Question: I used a theme to change the colors of my code and background, but all the other panels are still white on background. I would like to set a dark background on all my panels/windows, is that possible?

PS.: I tagged this as just to give a little more visibility, as tag have lesser popularity.
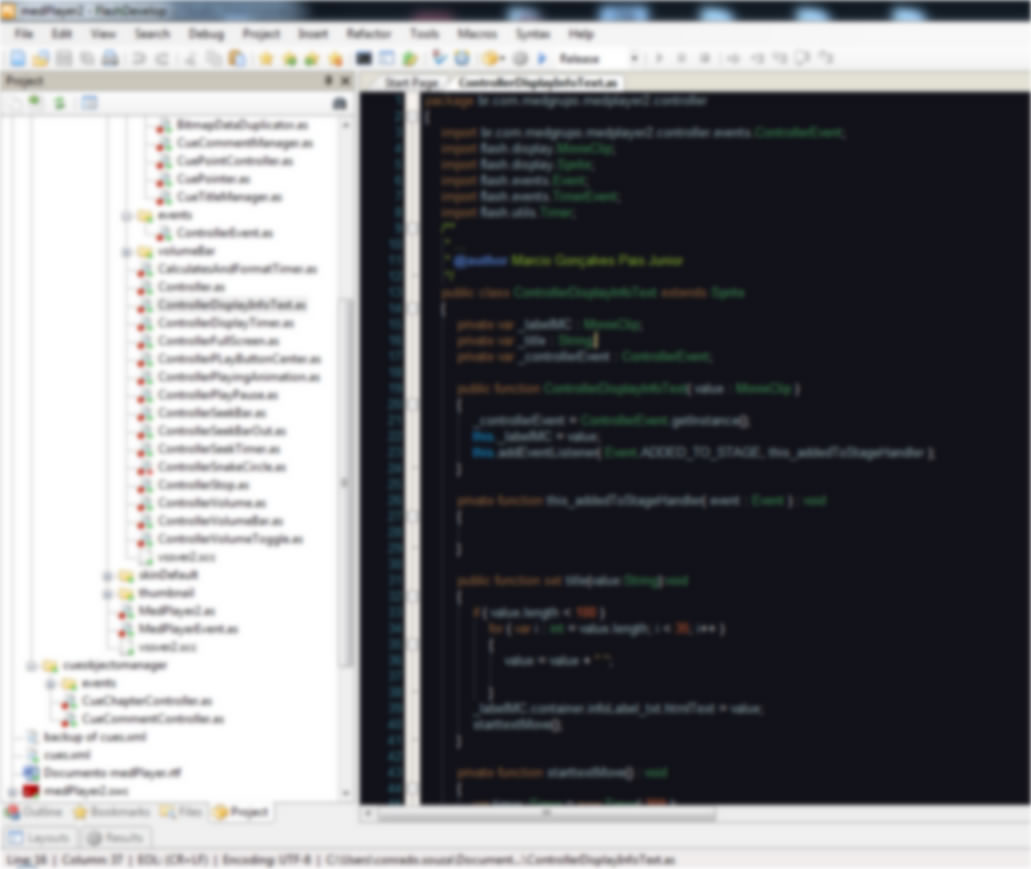
Answer: Have a look in the Tools menu, there you should be able to set the colors of the GUI.